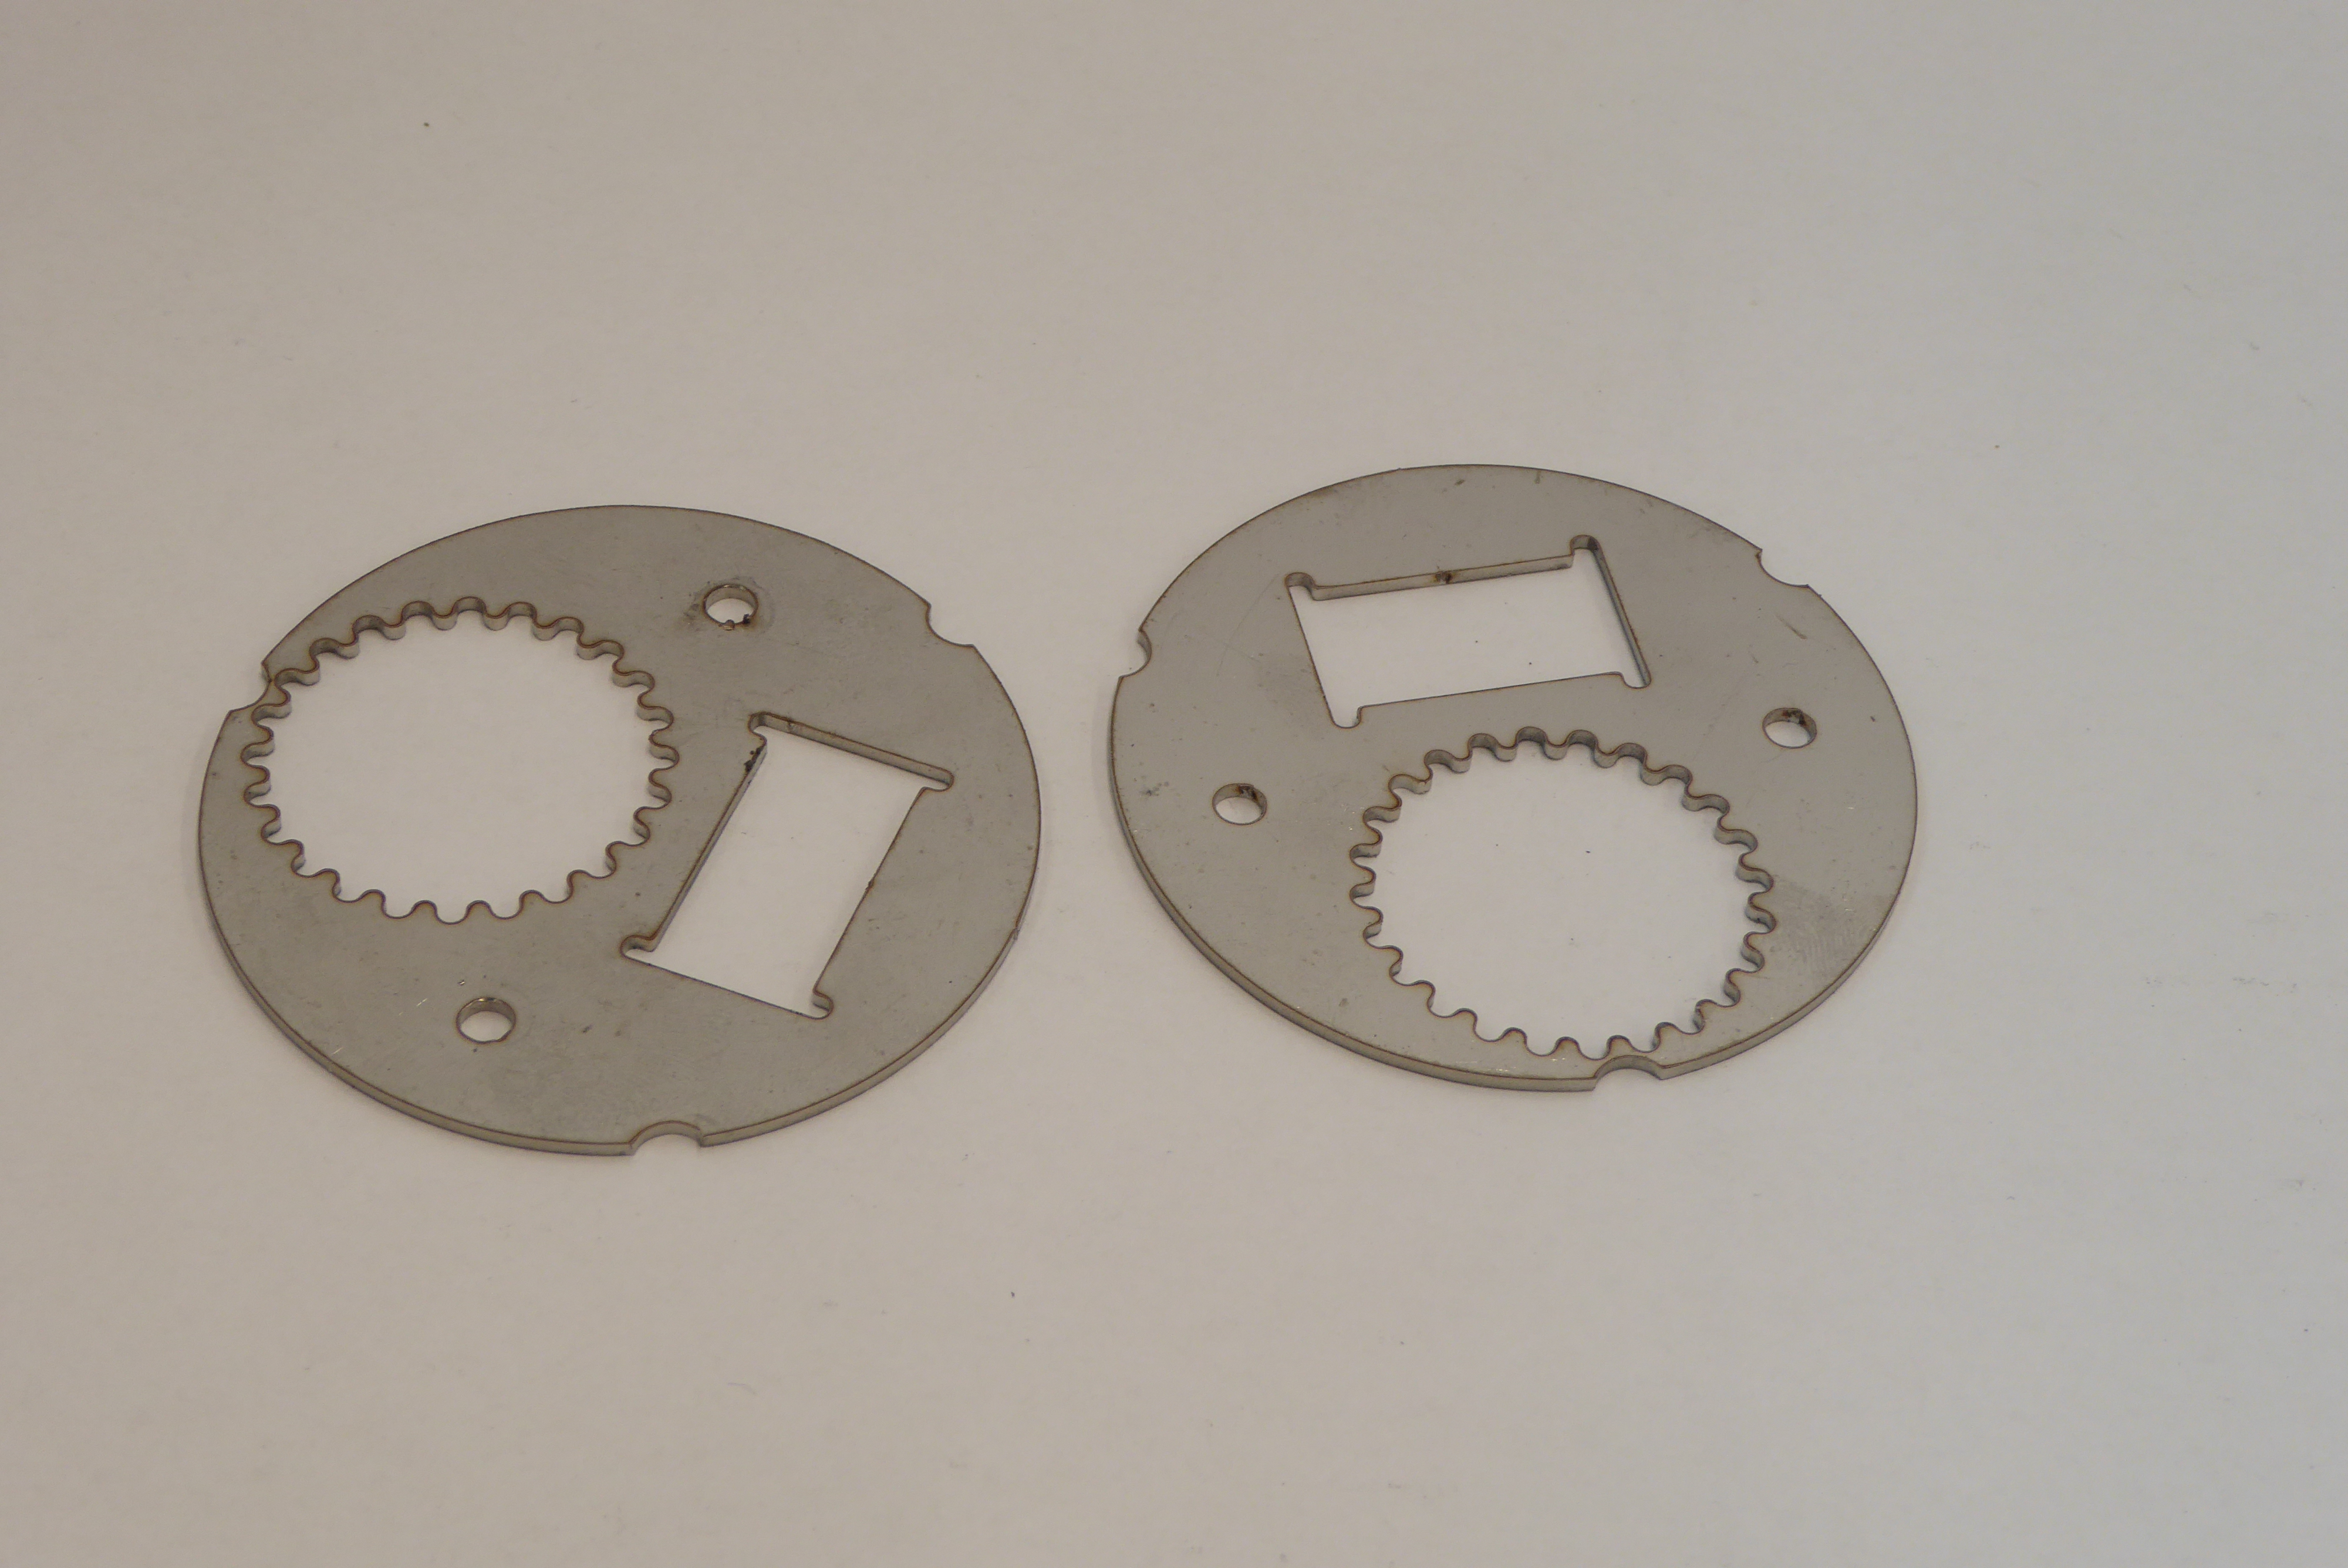
Label: Bottle Opener - Inlay